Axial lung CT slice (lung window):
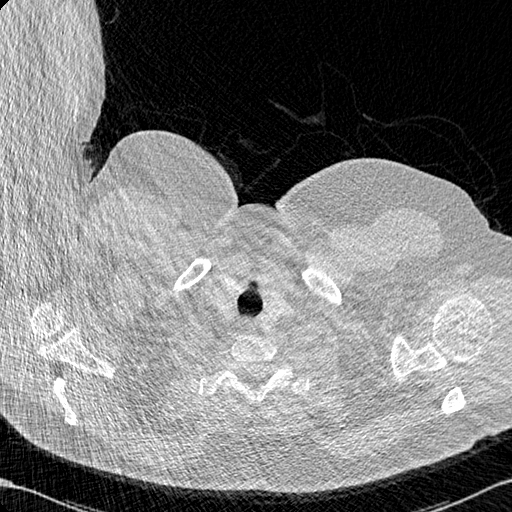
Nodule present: no